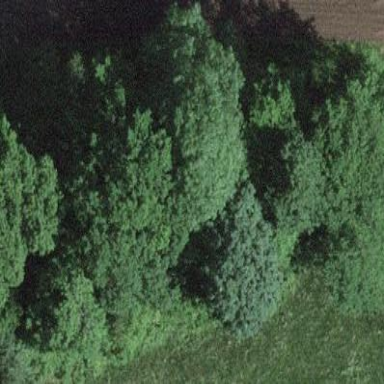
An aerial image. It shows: Forest area.